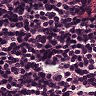
Metastatic tissue present: no